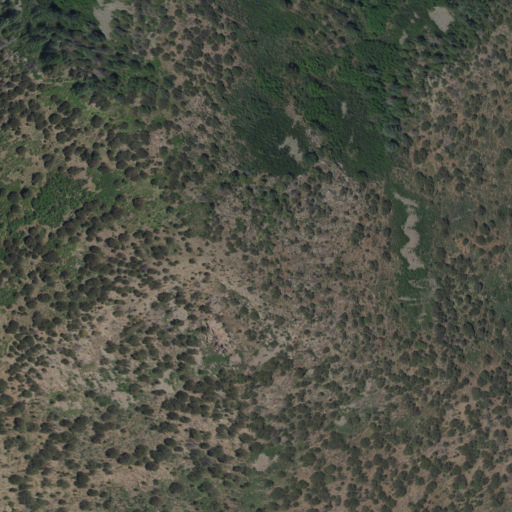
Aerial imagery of mountain in New Mexico named Gaylord Peak containing only evergreen forest